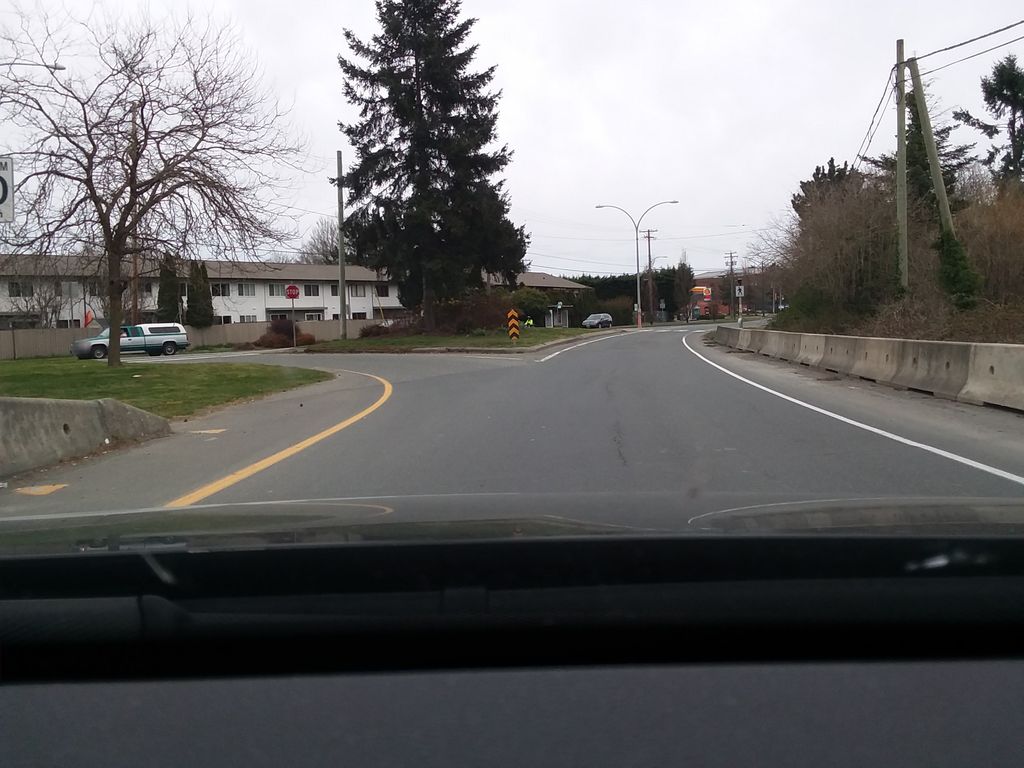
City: victoria